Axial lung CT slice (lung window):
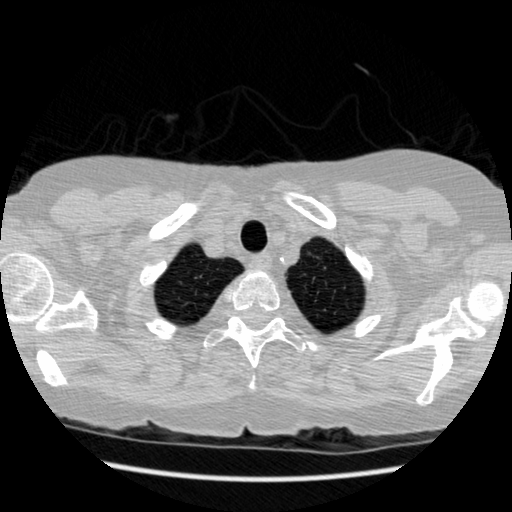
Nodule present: no